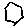
Label: hexagon